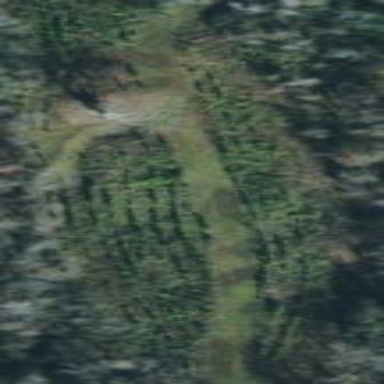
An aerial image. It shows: Evergreen needle-leaved forest.